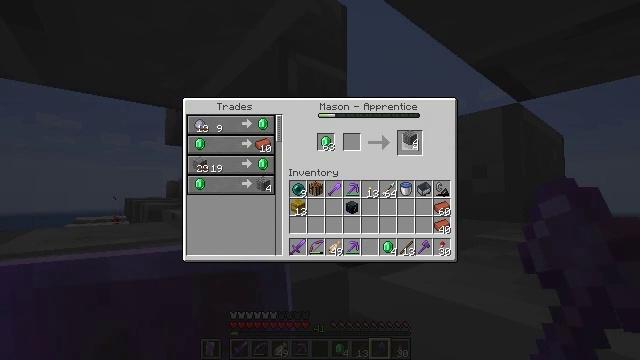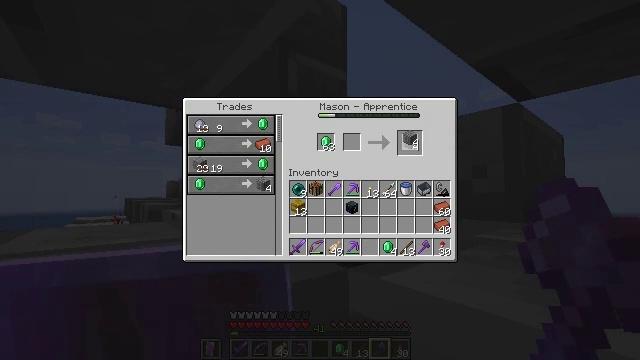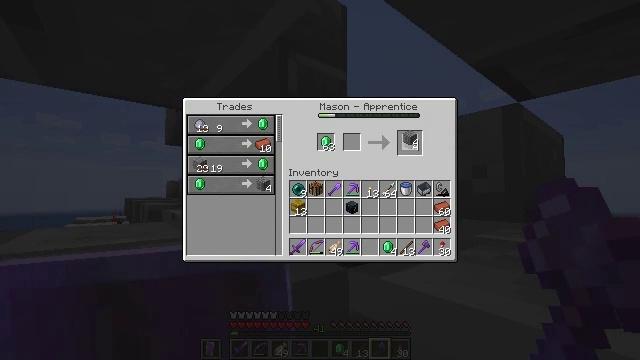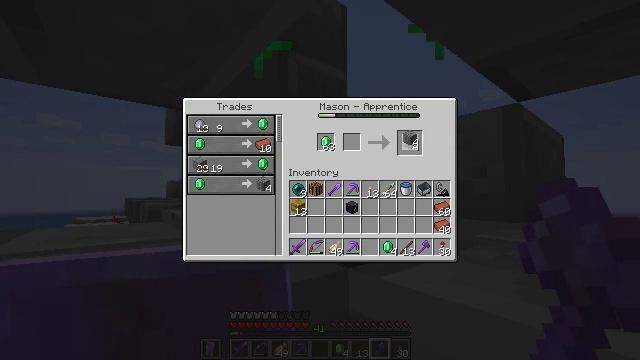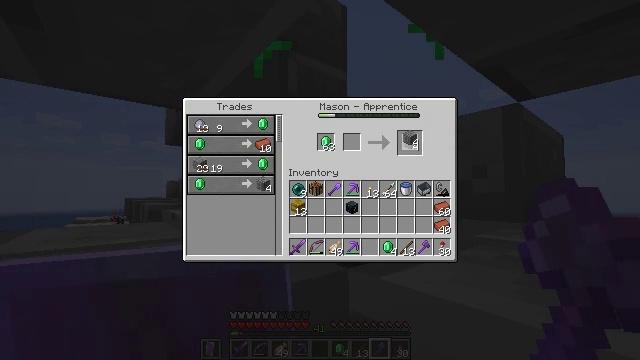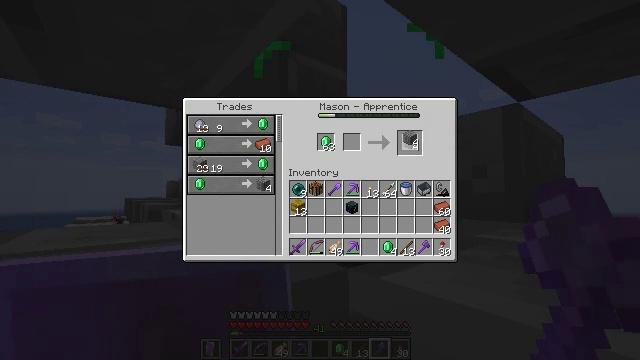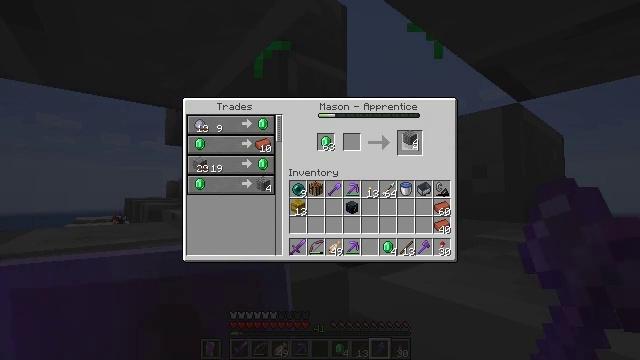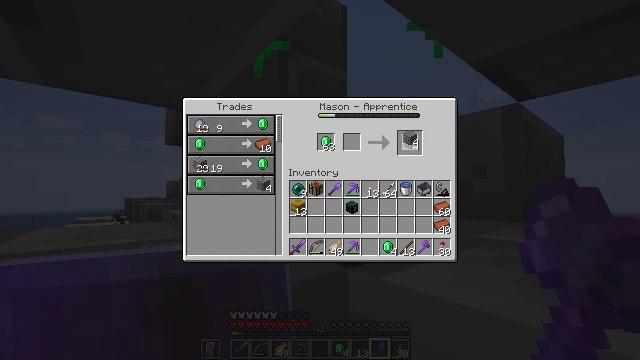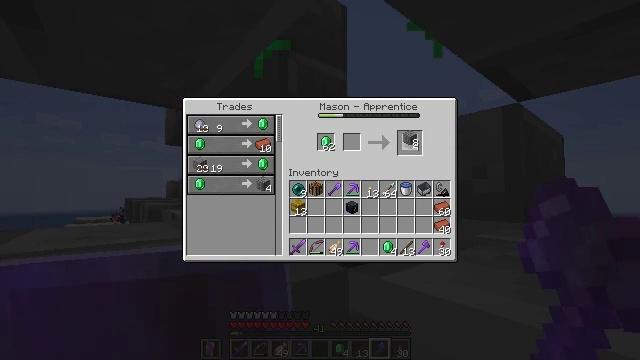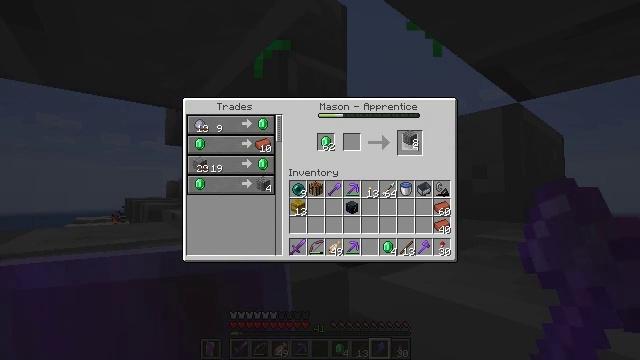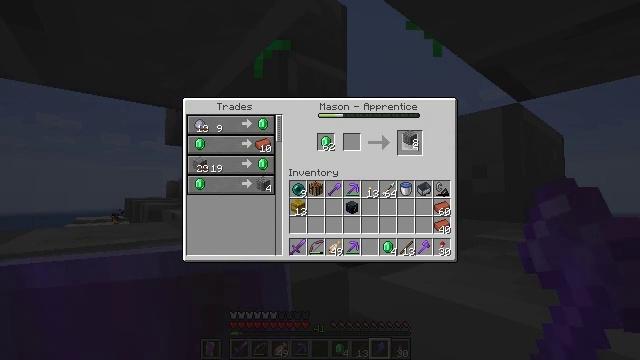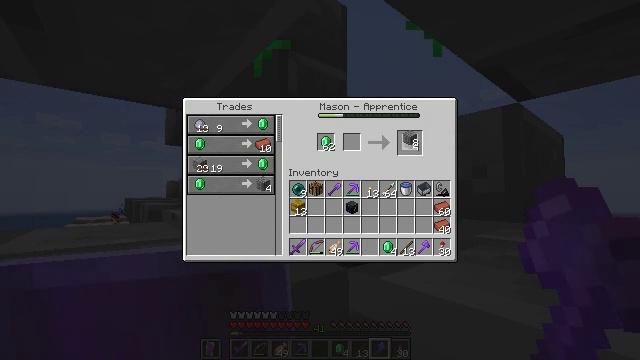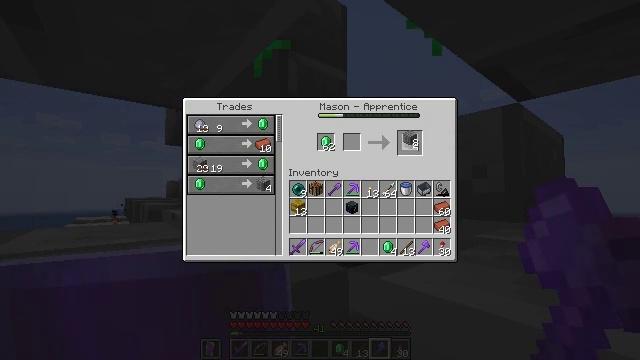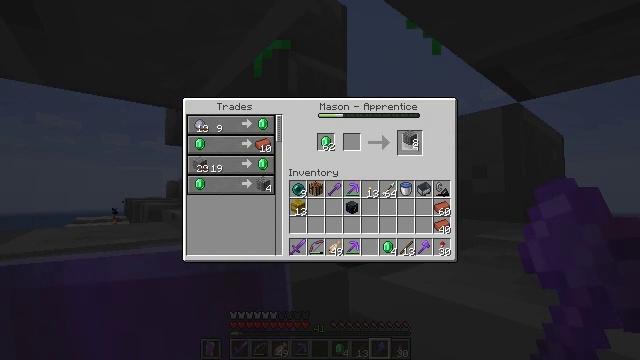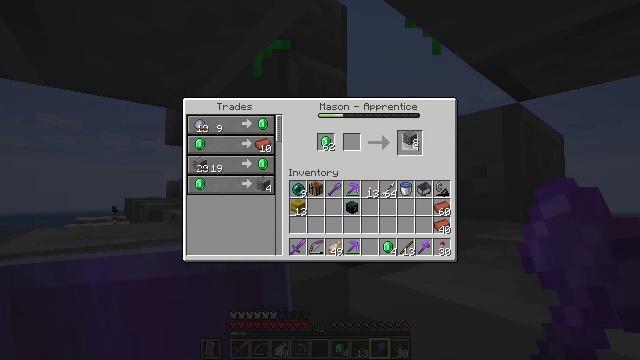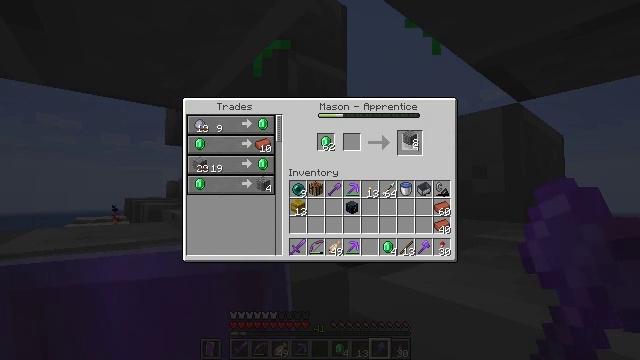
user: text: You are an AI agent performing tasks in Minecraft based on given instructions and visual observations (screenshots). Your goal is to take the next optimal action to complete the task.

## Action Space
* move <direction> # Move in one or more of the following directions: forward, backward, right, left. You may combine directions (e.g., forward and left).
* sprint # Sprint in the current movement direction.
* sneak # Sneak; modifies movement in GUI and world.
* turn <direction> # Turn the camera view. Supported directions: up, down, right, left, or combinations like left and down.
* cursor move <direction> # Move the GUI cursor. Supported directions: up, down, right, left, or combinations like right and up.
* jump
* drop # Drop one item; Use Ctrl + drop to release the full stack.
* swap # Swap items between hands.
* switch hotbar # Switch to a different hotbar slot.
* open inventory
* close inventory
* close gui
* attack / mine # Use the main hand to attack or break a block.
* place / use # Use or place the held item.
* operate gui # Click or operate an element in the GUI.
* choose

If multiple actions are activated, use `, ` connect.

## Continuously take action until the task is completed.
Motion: motion action
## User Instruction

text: Craft chiseled stone bricks using the crafting grid.
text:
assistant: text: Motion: no_op
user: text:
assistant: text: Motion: no_op
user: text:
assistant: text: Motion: no_op
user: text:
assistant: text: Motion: no_op
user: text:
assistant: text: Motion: attack / mine
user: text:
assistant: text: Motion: attack / mine
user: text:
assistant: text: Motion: attack / mine
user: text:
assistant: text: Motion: no_op
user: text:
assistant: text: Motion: no_op
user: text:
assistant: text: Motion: no_op
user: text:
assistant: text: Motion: no_op
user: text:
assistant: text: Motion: no_op
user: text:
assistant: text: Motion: no_op
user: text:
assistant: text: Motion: no_op
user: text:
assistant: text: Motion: attack / mine
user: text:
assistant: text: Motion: attack / mine
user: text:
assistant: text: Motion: attack / mine
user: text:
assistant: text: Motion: no_op
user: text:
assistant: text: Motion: attack / mine
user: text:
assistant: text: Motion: attack / mine
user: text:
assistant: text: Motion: attack / mine
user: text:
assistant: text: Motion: attack / mine
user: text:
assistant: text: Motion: no_op
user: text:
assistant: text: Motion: attack / mine
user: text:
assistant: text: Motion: attack / mine
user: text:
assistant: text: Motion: attack / mine
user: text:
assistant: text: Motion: attack / mine
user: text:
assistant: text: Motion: attack / mine
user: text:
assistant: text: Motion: attack / mine
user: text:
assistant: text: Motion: attack / mine